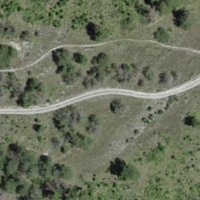
EUNIS habitat code: 45
Species observed at this site:
Hipparchia semele